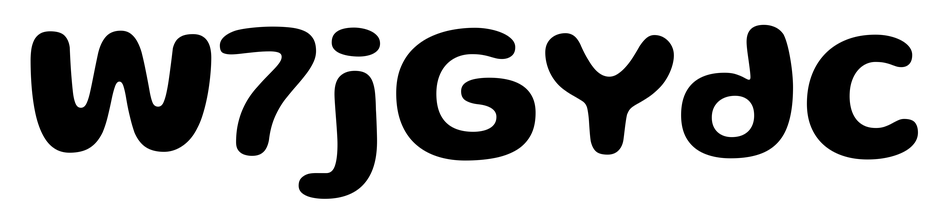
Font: Gluten_SemiBold